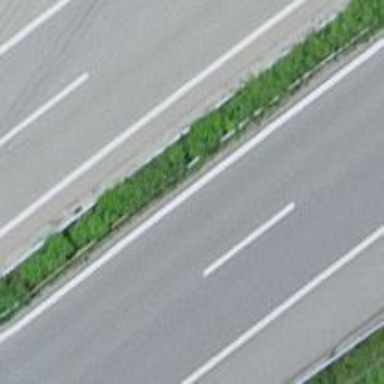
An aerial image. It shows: Asphalt motorway.